Question: recently I have added a FB like button and a Twitter follow button on my wordpress site and, in order to vertical align them I've inserted this code in the "user.css" template:
'''
.fb-like {
position: relative;
top: 50%;
transform: translateY(-50%);
}
.twitter-follow-button{
position: relative;
top: 50%;
transform: translateY(-50%);
}
'''
Now I'm trying to insert a Youtube subscribe button (class=g-ytsubscribe) and, in order to align it, I've inserted the sequent code
'''
.g-ytsubscribe{
position: relative;
top: 50%;
transform: translateY(-50%);
}
'''
While for the first two buttons it's working, for the youtube button it's not working and the result is that:

How could I fix it???
Thank you all!!!
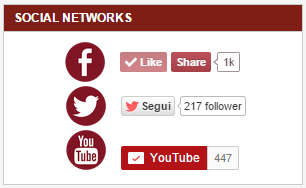
Answer: If you inspect the element, you can see that the class 'g-ytsubscribe' is removed and the ID '___ytsubscribe_0' is added.
Added 'display: block' for it to work in Chromium-based web browsers.
'''
#___ytsubscribe_0 {
display: block !important;
position: relative;
top: 50%;
transform: translateY(-50%);
}
'''
<URL>